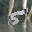
Label: 5